Question: hi i'm using tinymce for react from this doc <URL>
and it works but i get this warning from console

im using "next": "^8.0.1", and @tinymce/tinymce-react": "^3.0.1"
so why this happen? anyone can help me? thanks
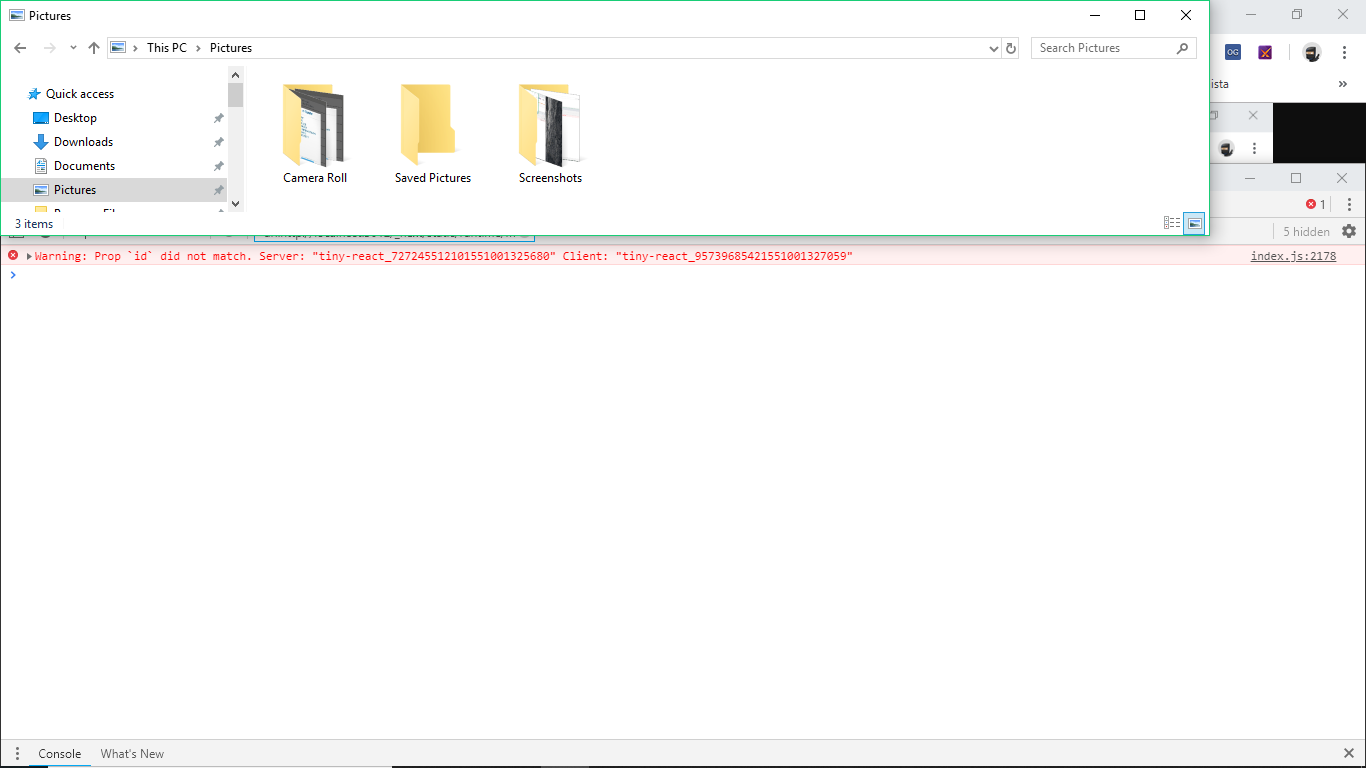
Answer: Seeing as you're using 'Next.js', this issue usually happens when you're initializing something in your 'render' method or Functional Component function body that should properly belong in a lifecycle handler.
If you don't have a particular reason to server-render TinyMCE, you can try to do it on the client side only.
Try moving some of the code that initializes TinyMCE in your 'componentDidMount' or 'useEffect' Hook (depending on whether you're using a Class Component or Functional Component with Hooks).
This will both avoid the SSR vs browser mismatch issues and ease the load on your server.